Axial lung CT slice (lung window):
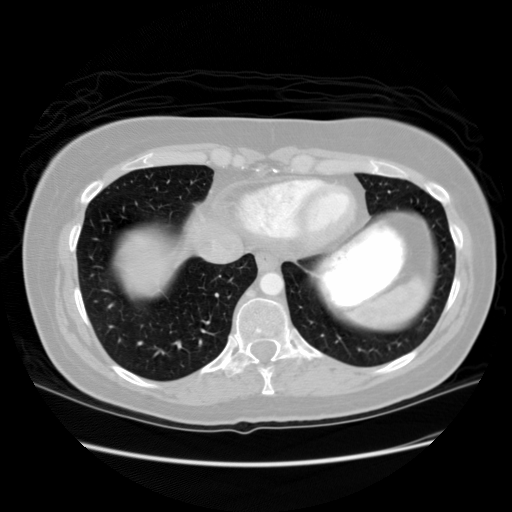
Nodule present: no